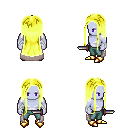
a pixel art fantasy rpg character, male body template, dark elf, purple skin, gray cape, teal pants, gold extra-long hairstyle, white cloth bandages, gold boots, dagger, four views (front, back, left, right), 2x2 character sprite sheet, small pixel art, hard edges, no anti-aliasing